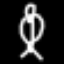
Label: angel